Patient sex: M
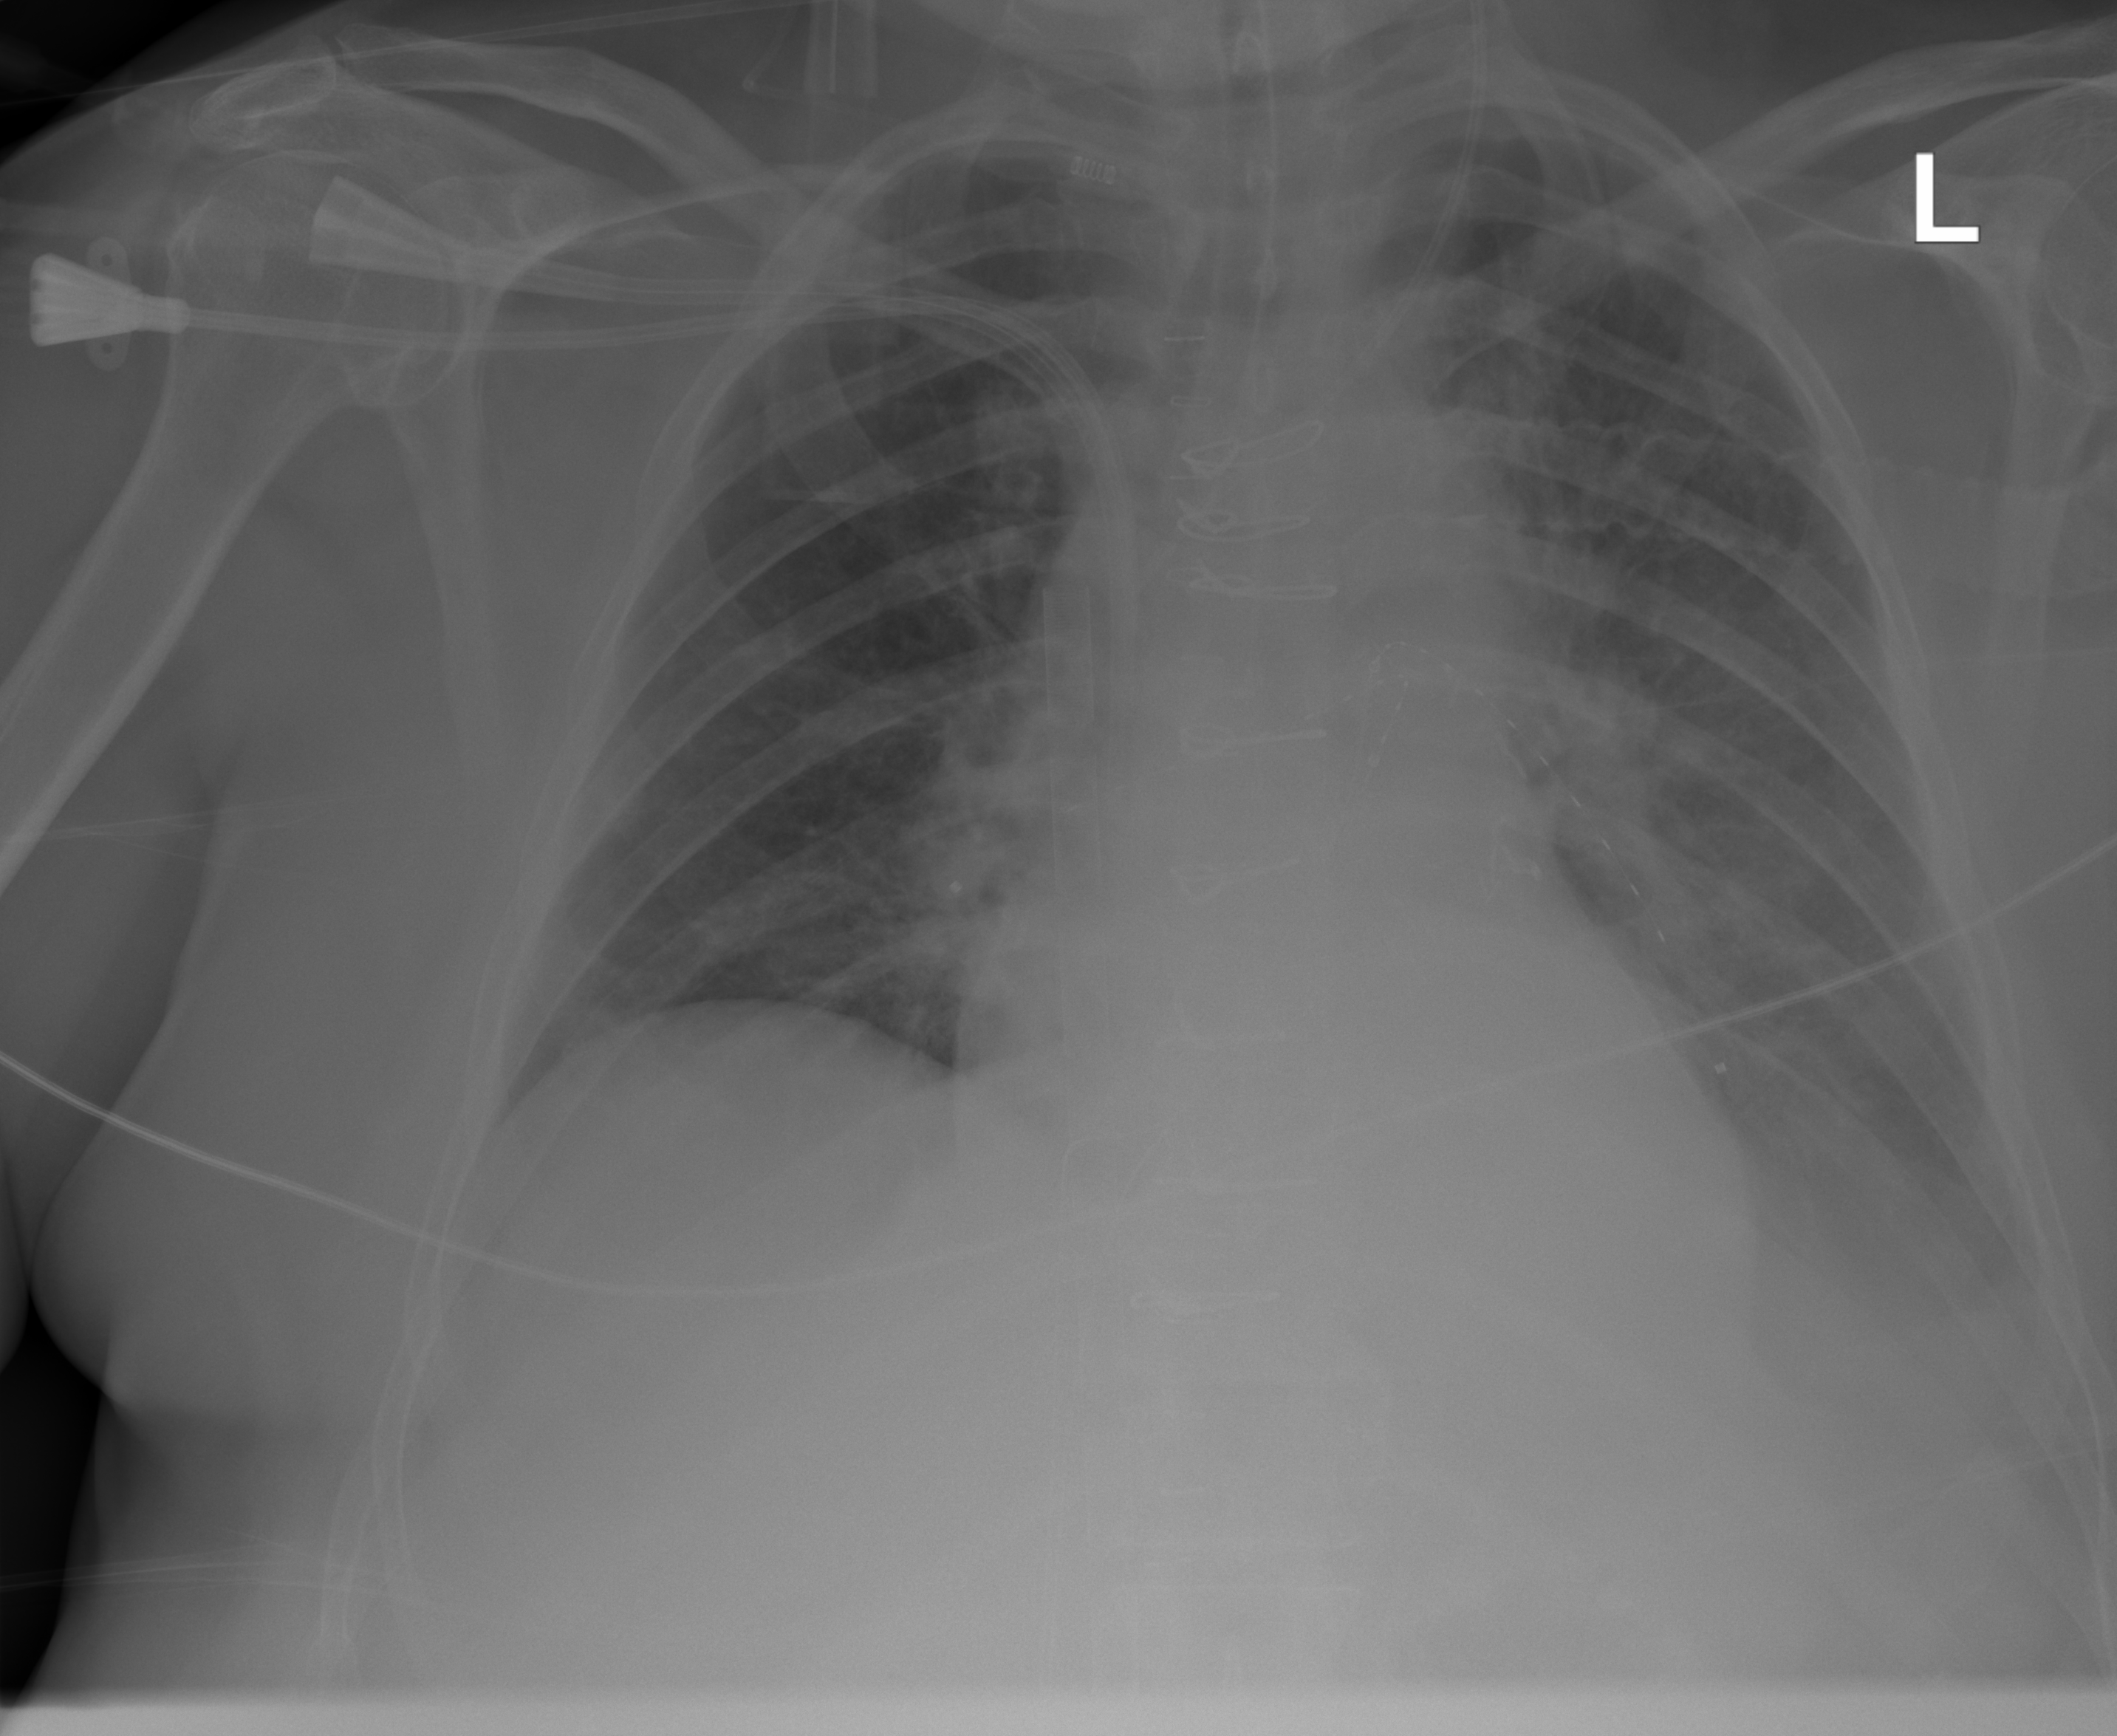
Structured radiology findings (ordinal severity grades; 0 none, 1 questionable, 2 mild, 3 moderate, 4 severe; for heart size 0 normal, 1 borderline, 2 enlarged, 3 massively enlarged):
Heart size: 0
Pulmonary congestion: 0
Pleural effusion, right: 0
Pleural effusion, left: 3
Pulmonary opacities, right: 0
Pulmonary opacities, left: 0
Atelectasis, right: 0
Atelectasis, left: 2